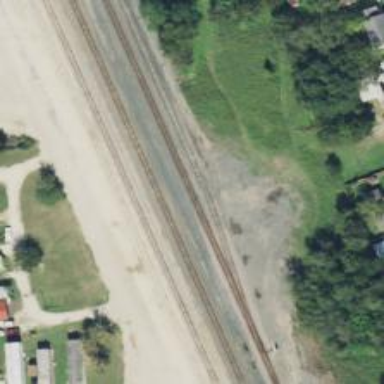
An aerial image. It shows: Railway siding with rails.